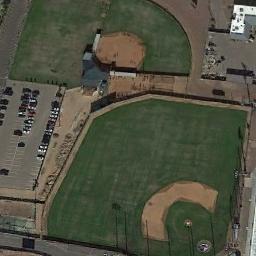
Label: baseball_diamond